Question: I am kicking off a release-build in Jenkins and it is causing a delay.

I am wanting the release-build to be kicked off immediately.
Here is how I am kicking off the build:
'''
HttpClient client = new HttpClient();
JenkinsJob job = new JenkinsJob("job name");
job.setCredentials(client);
PostMethod buildMethod = new PostMethod(job.getJobURL() + BUILD_WITH_PARAMETERS_URI);
client.executeMethod(buildMethod);
'''
Any suggestions on how to remove this delay?
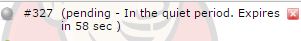
Answer: click button under section, and override the quiet period per job